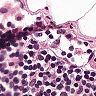
Metastatic tissue present: no